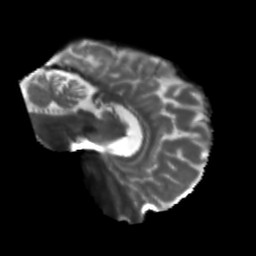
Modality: T2w
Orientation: sagittal
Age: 42
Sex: male
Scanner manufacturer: siemens
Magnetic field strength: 3 T
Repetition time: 5.25 s
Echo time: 0.08 s